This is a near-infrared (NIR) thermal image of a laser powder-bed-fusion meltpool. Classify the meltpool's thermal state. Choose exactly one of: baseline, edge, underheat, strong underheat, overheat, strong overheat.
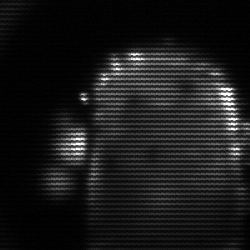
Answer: baseline